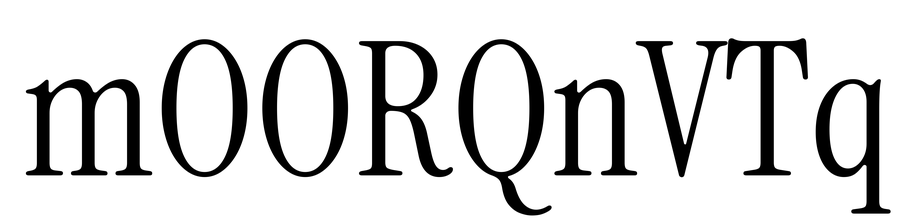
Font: InstrumentSerif-Regular